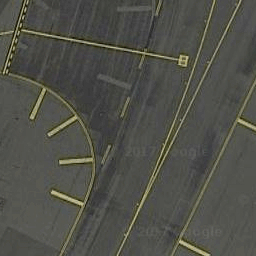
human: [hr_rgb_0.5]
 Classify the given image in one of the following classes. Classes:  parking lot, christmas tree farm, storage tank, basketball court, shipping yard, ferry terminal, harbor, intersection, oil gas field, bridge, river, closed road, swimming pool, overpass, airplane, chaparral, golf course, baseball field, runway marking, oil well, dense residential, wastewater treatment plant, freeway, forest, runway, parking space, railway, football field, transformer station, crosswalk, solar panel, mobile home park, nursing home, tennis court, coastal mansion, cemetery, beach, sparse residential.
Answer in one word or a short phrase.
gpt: runway marking